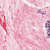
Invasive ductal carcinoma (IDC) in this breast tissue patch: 0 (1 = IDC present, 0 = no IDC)